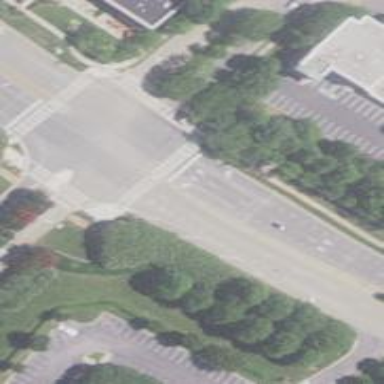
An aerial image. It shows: Marked crossing on footway.